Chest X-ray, AP view. Patient: 66 years old, sex M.
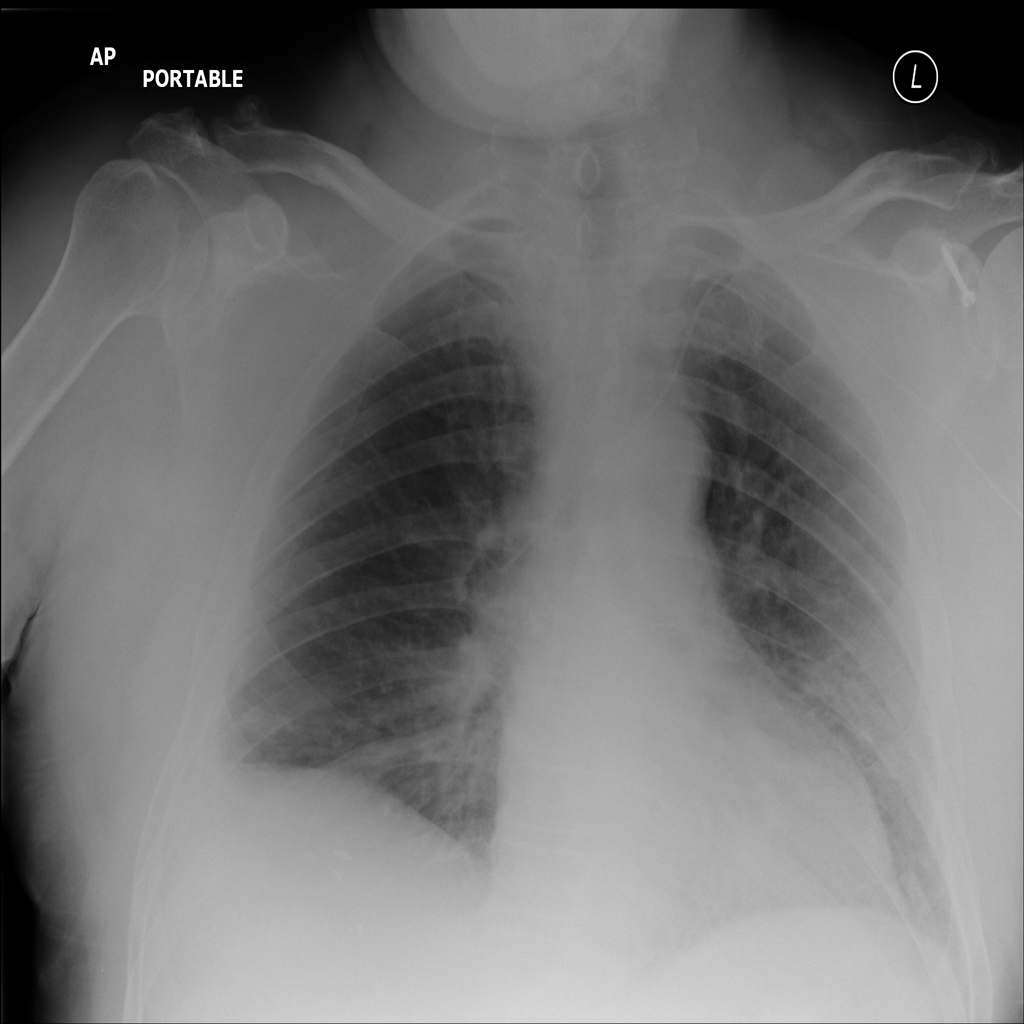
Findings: No Finding